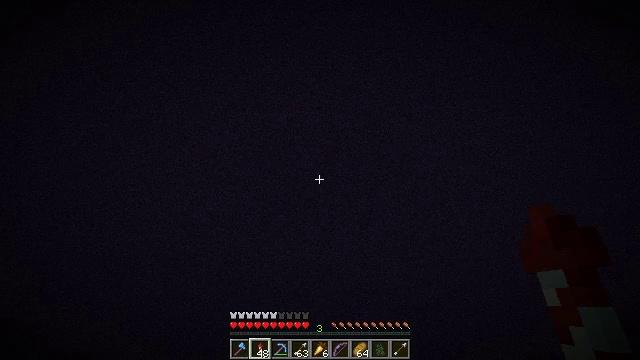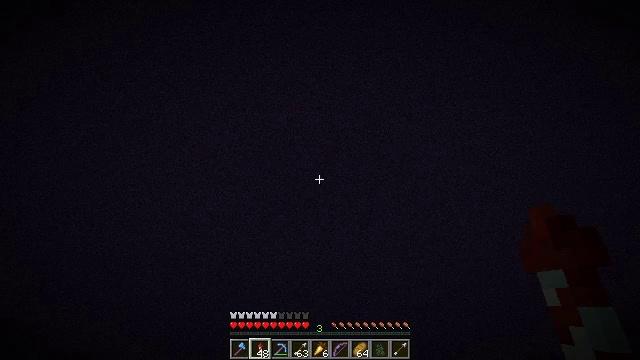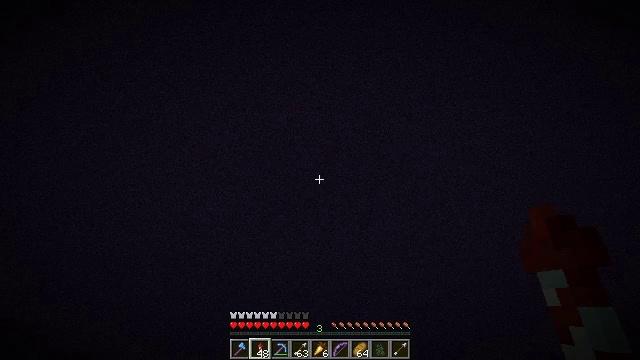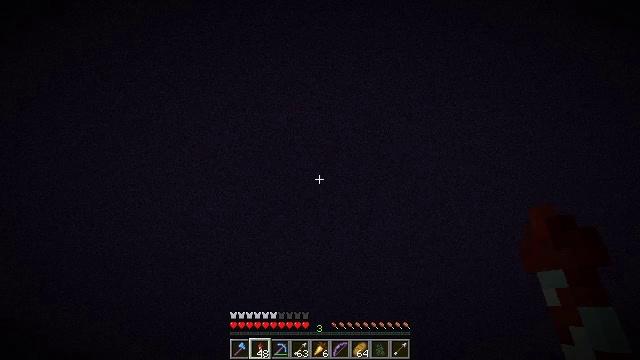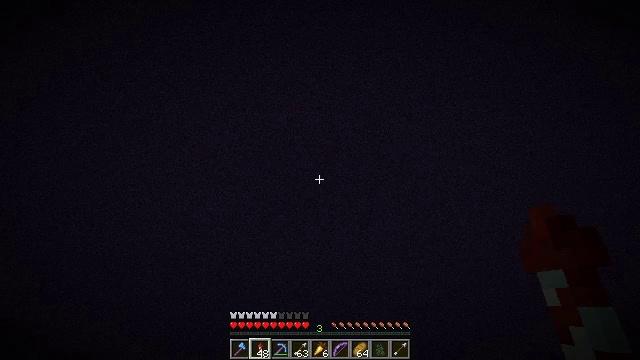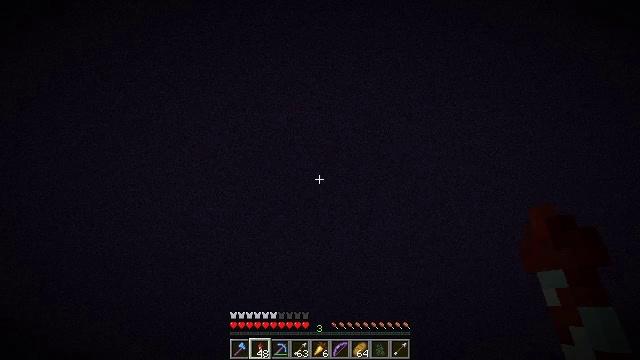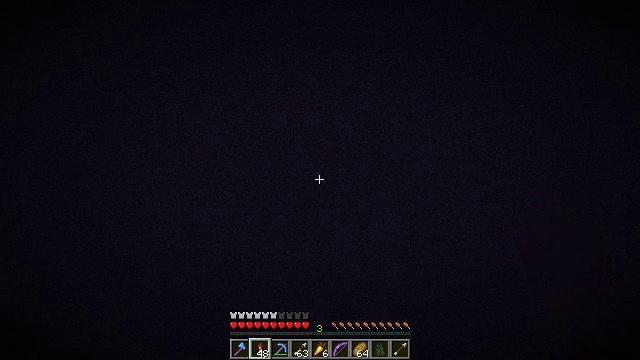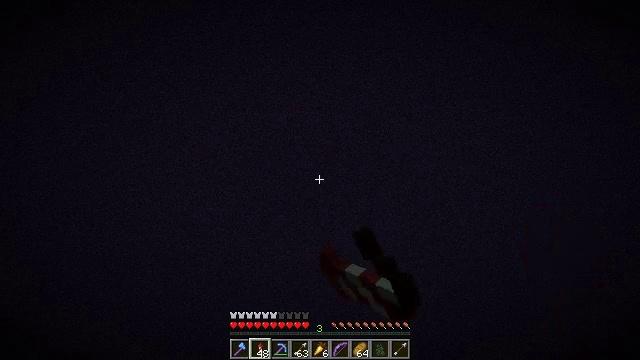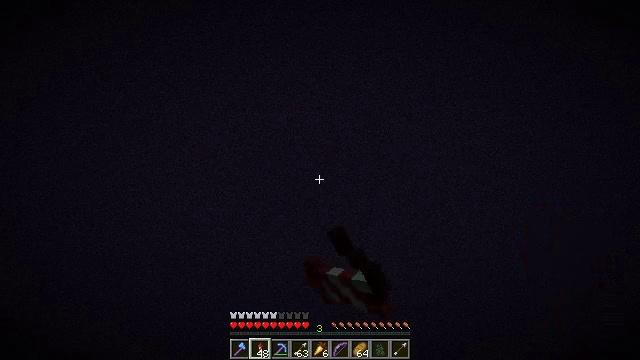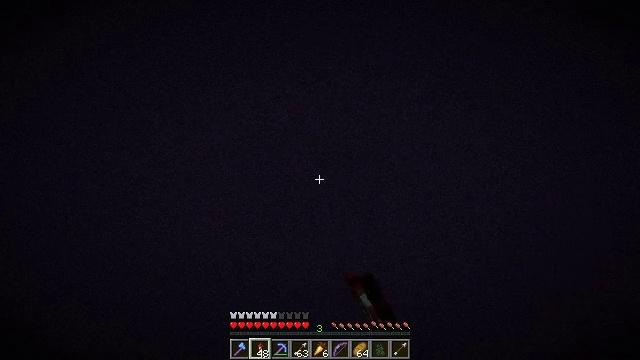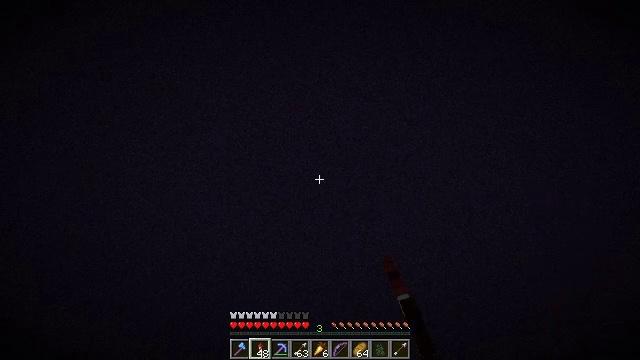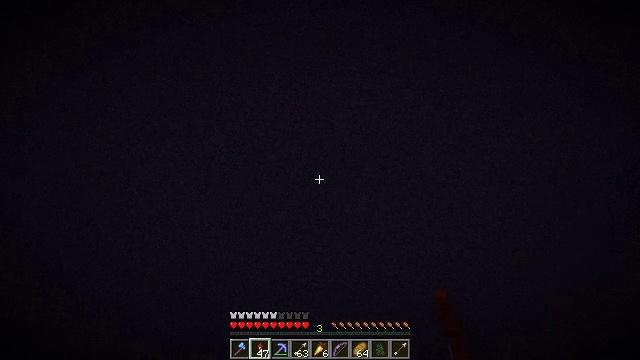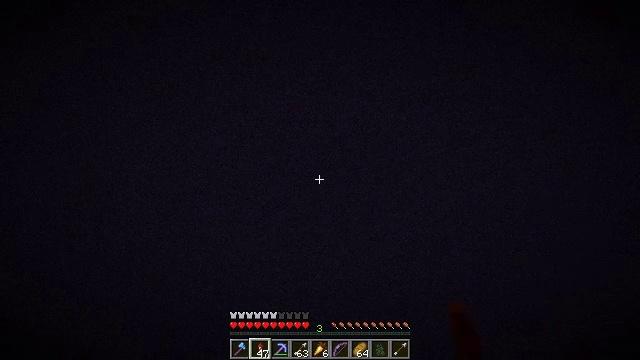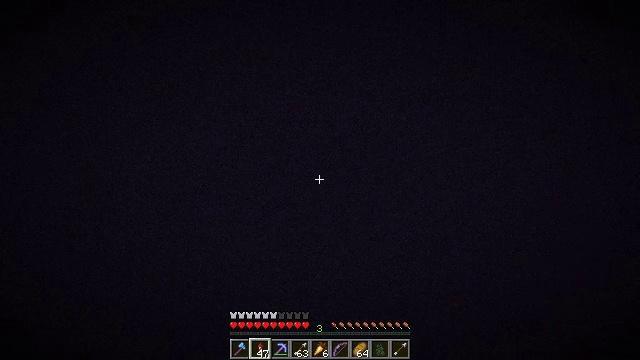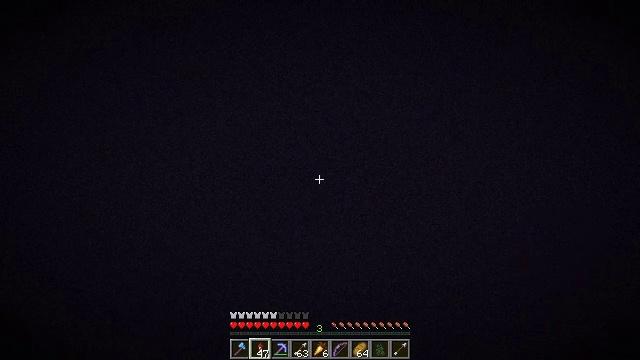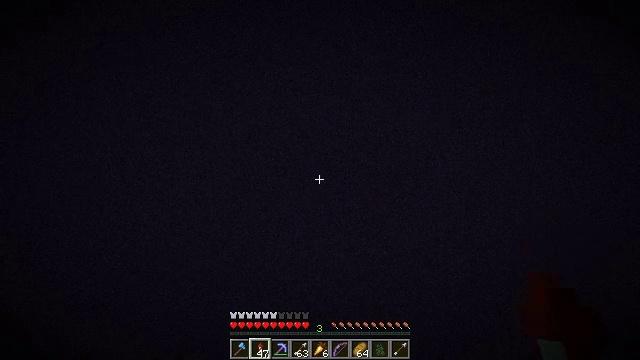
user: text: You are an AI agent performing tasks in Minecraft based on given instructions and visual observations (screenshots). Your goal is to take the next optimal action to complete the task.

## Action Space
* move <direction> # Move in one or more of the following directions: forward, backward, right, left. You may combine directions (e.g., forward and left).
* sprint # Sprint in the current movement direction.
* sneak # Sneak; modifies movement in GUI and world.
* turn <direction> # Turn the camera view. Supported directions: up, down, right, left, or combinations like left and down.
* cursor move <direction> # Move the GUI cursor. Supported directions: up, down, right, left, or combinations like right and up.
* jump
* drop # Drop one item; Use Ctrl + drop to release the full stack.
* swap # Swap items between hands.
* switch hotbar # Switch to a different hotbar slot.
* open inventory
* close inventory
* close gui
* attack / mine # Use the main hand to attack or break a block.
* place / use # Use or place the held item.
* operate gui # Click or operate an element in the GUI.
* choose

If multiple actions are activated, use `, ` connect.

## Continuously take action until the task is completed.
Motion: motion action
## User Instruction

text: Remove a firework rocket from the inventory.
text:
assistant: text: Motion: move forward, sprint, jump
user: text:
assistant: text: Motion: move forward, sprint, jump
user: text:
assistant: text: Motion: move forward, sprint, jump
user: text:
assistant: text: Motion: move forward, sprint, jump
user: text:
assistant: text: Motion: move forward, sprint, jump
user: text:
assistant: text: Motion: move forward, sprint, use / place, jump
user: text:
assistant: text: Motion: move forward, sprint, use / place, jump
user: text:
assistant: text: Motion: move forward, sprint, use / place, jump
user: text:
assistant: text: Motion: move forward, sprint, turn up, jump
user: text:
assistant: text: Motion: move forward, sprint, jump
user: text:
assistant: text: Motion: move forward, sprint, jump
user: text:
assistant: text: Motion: move forward, sprint, jump
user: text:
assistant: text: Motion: move forward, sprint, jump
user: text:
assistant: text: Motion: move forward, sprint, jump
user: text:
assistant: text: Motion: move forward, sprint, jump
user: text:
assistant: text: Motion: move forward, sprint, jump
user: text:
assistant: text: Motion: move forward, sprint, jump
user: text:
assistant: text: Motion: move forward, sprint, jump
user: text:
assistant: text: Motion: move forward, sprint, jump
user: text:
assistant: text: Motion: move forward, sprint, jump
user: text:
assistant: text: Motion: move forward, sprint, jump
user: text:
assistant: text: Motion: move forward, sprint, jump
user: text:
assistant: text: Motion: move forward, sprint, jump
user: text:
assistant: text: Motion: move forward, sprint, jump
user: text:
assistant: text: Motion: move forward, sprint, jump
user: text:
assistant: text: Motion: move forward, sprint, jump
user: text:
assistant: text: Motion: move forward, sprint, jump
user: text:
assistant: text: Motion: move forward, sprint, jump
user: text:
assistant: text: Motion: move forward, sprint, jump
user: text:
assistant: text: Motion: move forward, sprint, jump